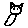
Label: cat